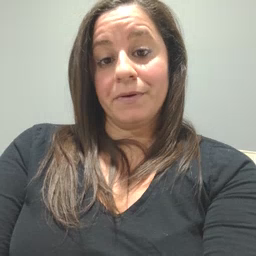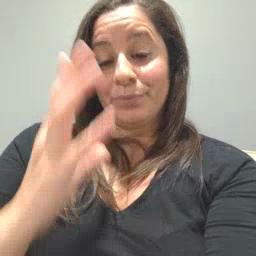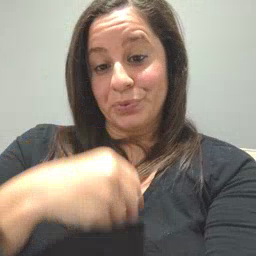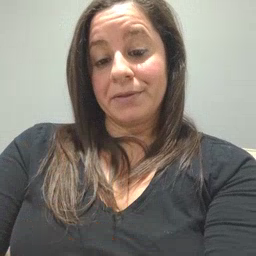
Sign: pretty